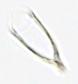
Label: Tintinnid